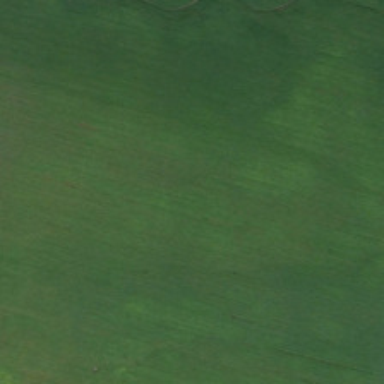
This is a big farmland .